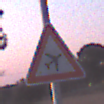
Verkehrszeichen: FlugbetriebLinks
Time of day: SunriseSunset
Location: Outdoor (Nature)
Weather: Clear
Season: NotSpecified
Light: Natural